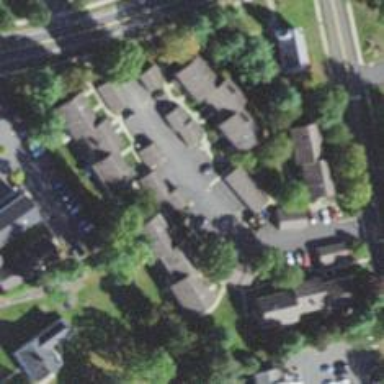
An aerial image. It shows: Condominium within residential area.